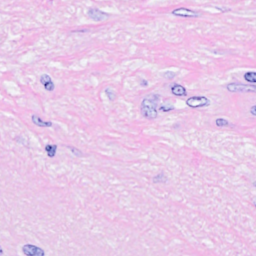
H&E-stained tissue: Breast